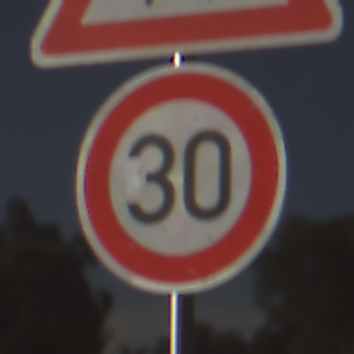
Verkehrszeichen: Geschwindigkeit30
Zusatzzeichen oben: FussgaengerLinks
Umgebung: Outdoor, Nature
Tageszeit: MorningAfternoon
Wetter: PartlyCloudy
Licht: Natural
Jahreszeit: NotSpecified
Kontrast: HighContrast